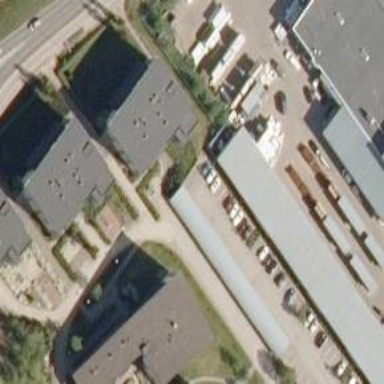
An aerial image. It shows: Carport structure.